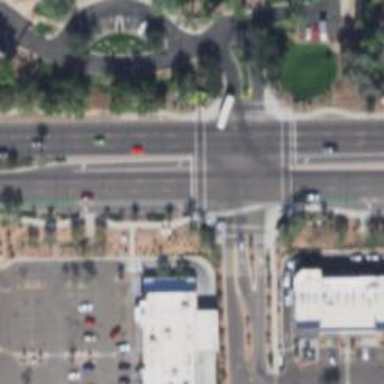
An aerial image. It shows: Solid stop line on the road marking.